Question: I'm creating an 'AlertDialog' and the custom layout for that dialog is a 'CardView' (the card is the root of the xml layout):
'''
<?xml version="1.0" encoding="utf-8"?>
<android.support.v7.widget.CardView
xmlns:android="http://schemas.android.com/apk/res/android"
xmlns:app="http://schemas.android.com/apk/res-auto"
android:id="@+id/moreInfoCard"
android:layout_gravity="center"
app:cardCornerRadius="12dp"
android:layout_width="wrap_content"
android:layout_height="wrap_content">
//my layout content
</android.support.v7.widget.CardView>
'''
When I show the dialog the card has its corners rounded, but the background of the corners it's not transparent.

How can I solve this issue? Thank you in advance.
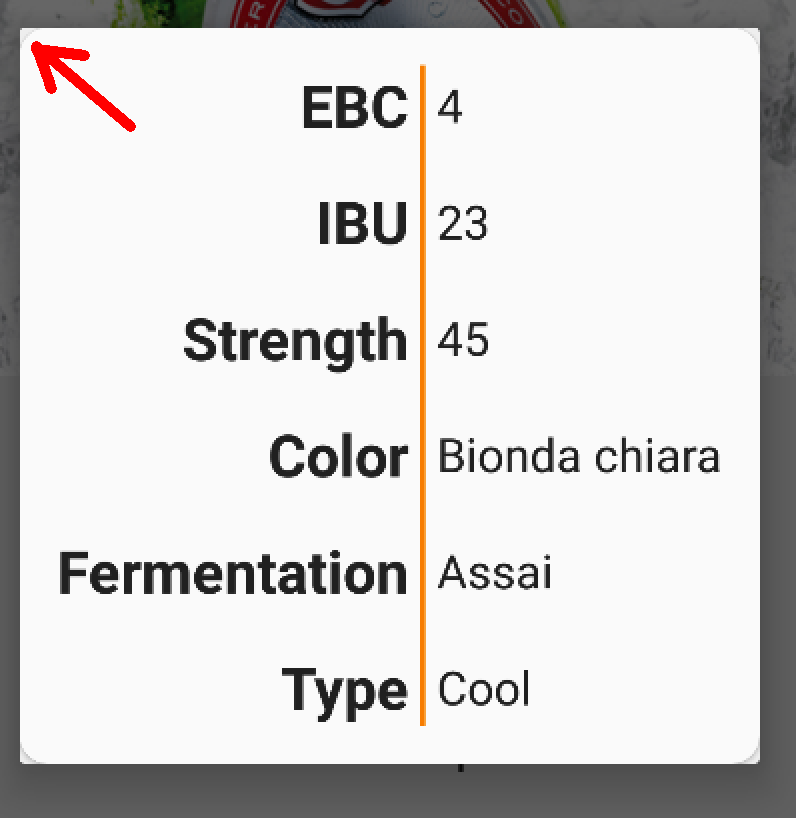
Answer: call 'alertDialog.getWindow().setBackgroundDrawableResource(android.R.color.transparent);' to set the 'AlertDialog''s background to transparent and it will work